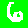
Digit: 6